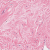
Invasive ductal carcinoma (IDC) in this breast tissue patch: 0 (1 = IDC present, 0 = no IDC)